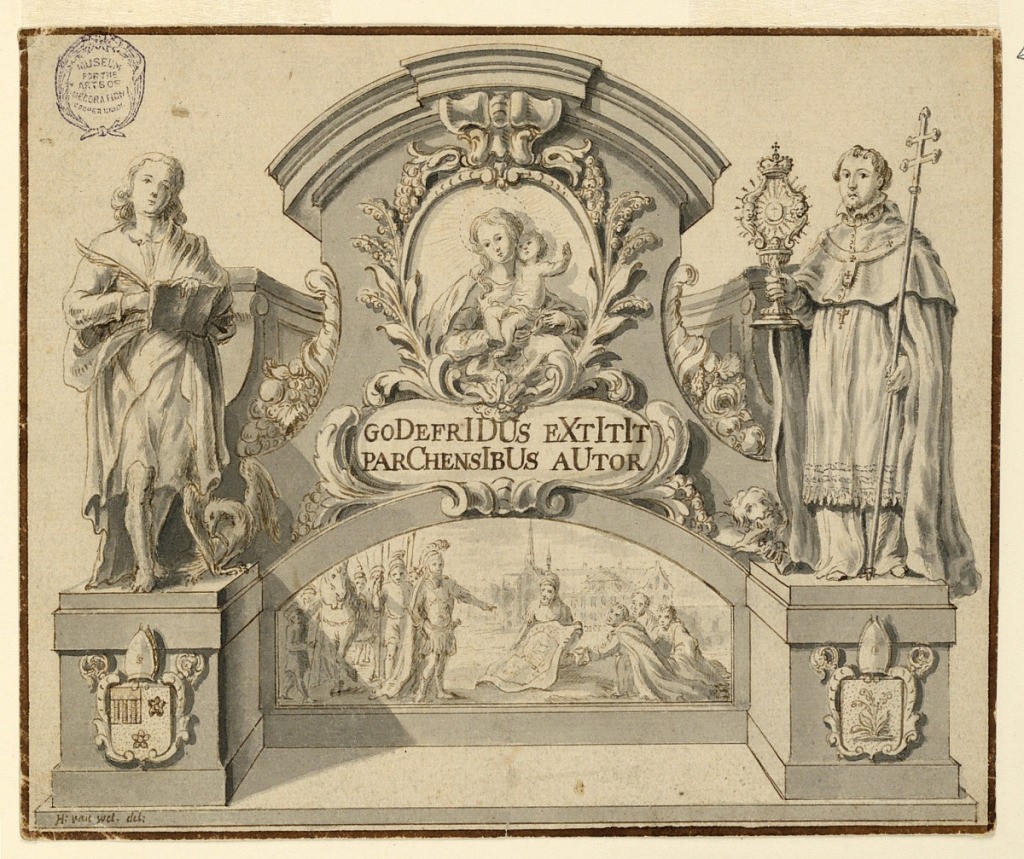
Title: Design for Monument
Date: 17th century
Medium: Pen and ink, brush and wash on paper
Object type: Drawing
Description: Design for monument with liturgical figure and allegory; relief at center below Madonna and Child; and inscription "GODEFRIDUS EXTITIT / PARCHENSIBUS AUTOR".